Question: I have a couple of sections, each containing a few sub-sections. Something like this:
- - - - - - - - -
When the user scrolls the bottom of the last sub-section into the viewport that sub-section should stop scrolling.
Then while the user scrolls further the next section should scroll in above it and overlap it.
I'd like the overlapping section to scroll like normal, with the exception that it goes above the previous one.
I hope this awesome gif can explain it a little better than words can...

I've been looking at solving this with jQuery and checking how far the document has been scrolled and trying to apply position fixed at the right time and position. But haven't been able to get the effect I'm after. I'll have to admit that my jQuery skills isn't the best and that I'm stuck.
Does anyone have a pointer in the right direction for me on how to solve this?
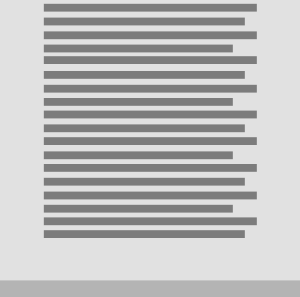
Answer: I hate leaving unanswered questions on StackOverflow, that's why I'm answering a question 3 years after. If you want to run a function when the user sees something when he scrolls, there is a jQuery plugin called NoobScroll (just google it or go on <URL> to trigger an animation, and I hope you'll solve your problem